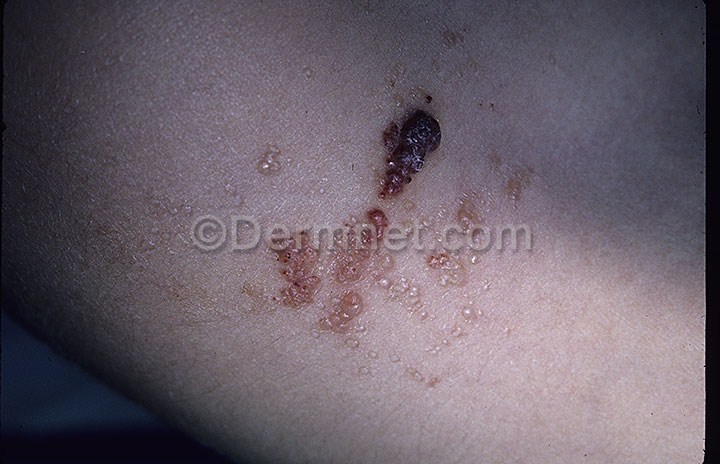
Disease: Vascular Tumors